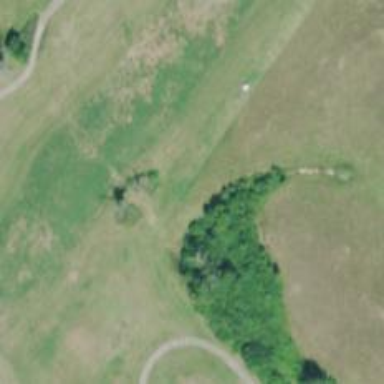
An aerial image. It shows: Golf fairway surrounded by grass.